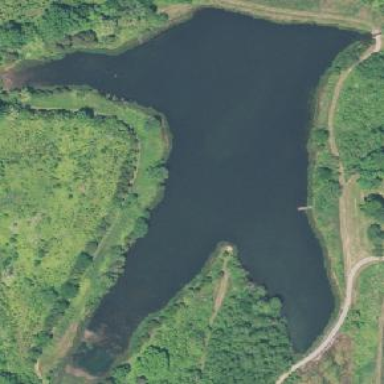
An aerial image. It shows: Reservoir surrounded by water.